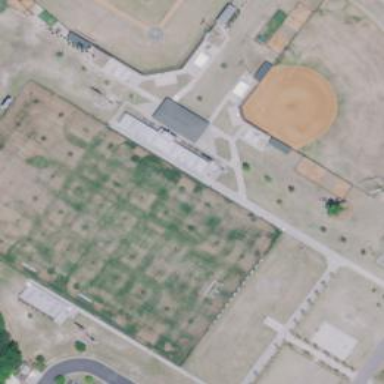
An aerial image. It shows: Softball pitch with grass surface for leisure land.